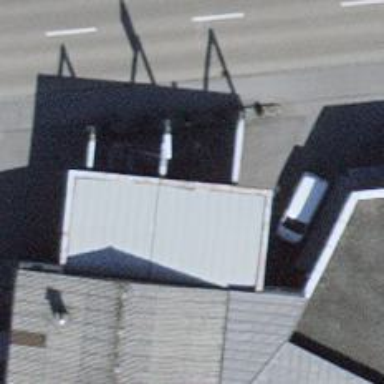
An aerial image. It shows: Fuel station.